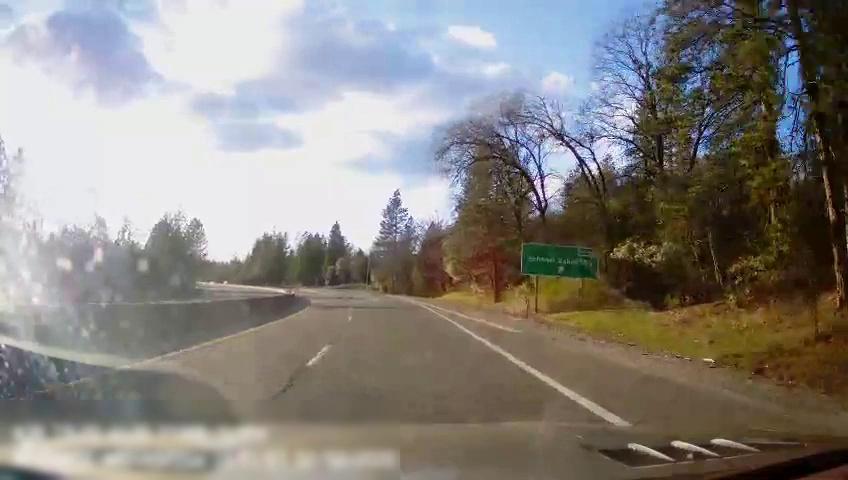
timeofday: Day
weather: Sunny
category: Drivable Space
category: Drivable Space
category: Lanes | Alternate Lane
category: Lanes | Current Lane
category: Lanes | Alternate Lane
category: Traffic | Signs